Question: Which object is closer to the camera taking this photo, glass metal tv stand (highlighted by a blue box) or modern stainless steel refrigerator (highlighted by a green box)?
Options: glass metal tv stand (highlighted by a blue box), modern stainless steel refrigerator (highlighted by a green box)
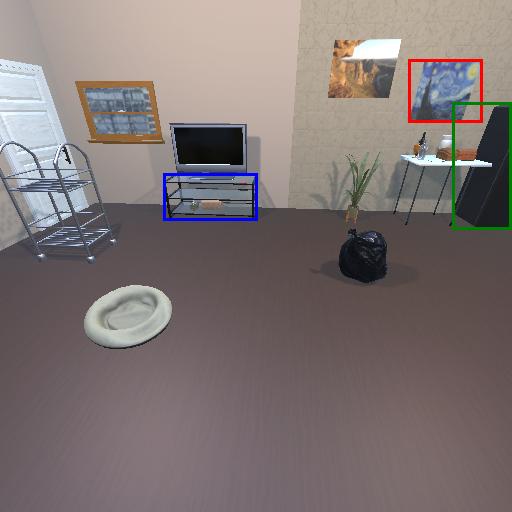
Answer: glass metal tv stand (highlighted by a blue box)